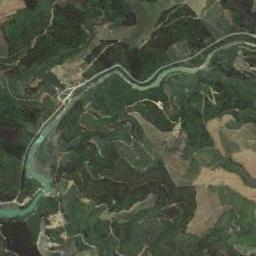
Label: river